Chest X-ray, AP view. Patient: 8 years old, sex F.
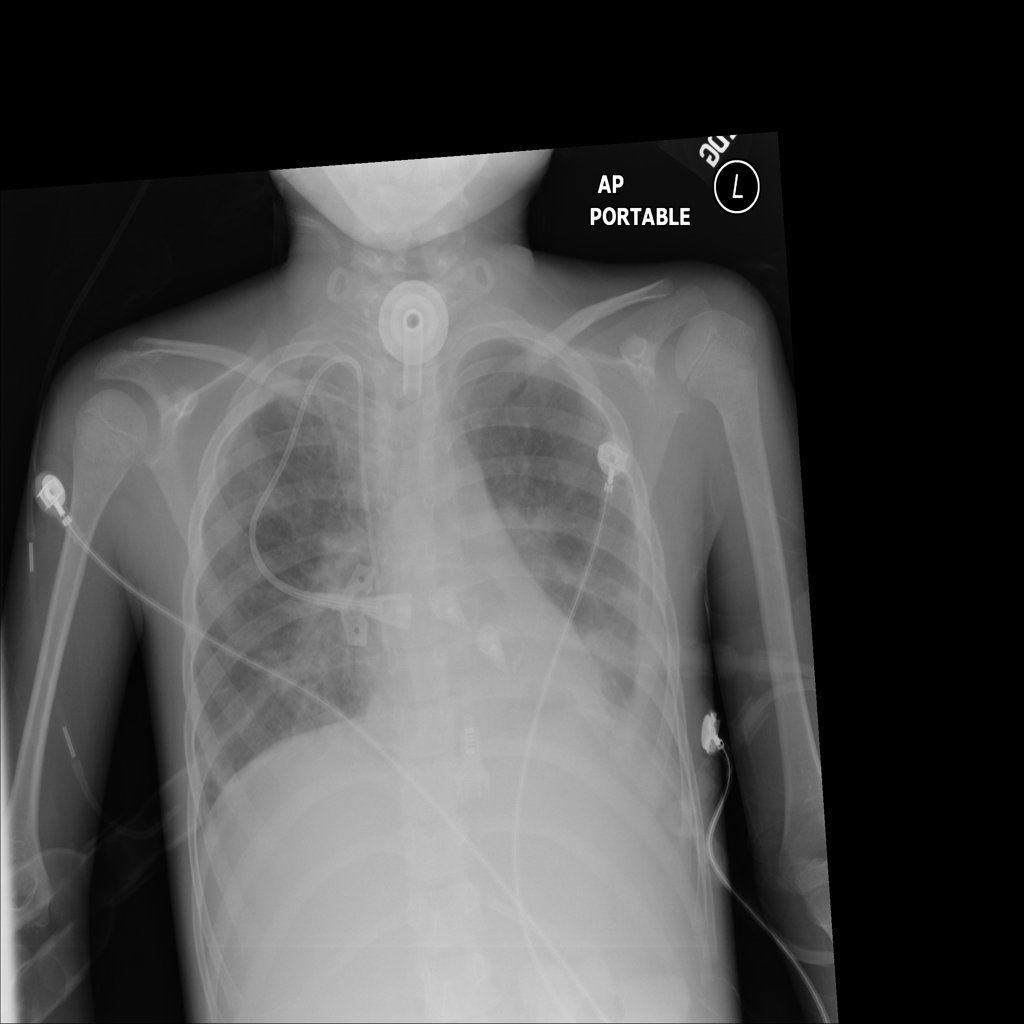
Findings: Effusion, Infiltration